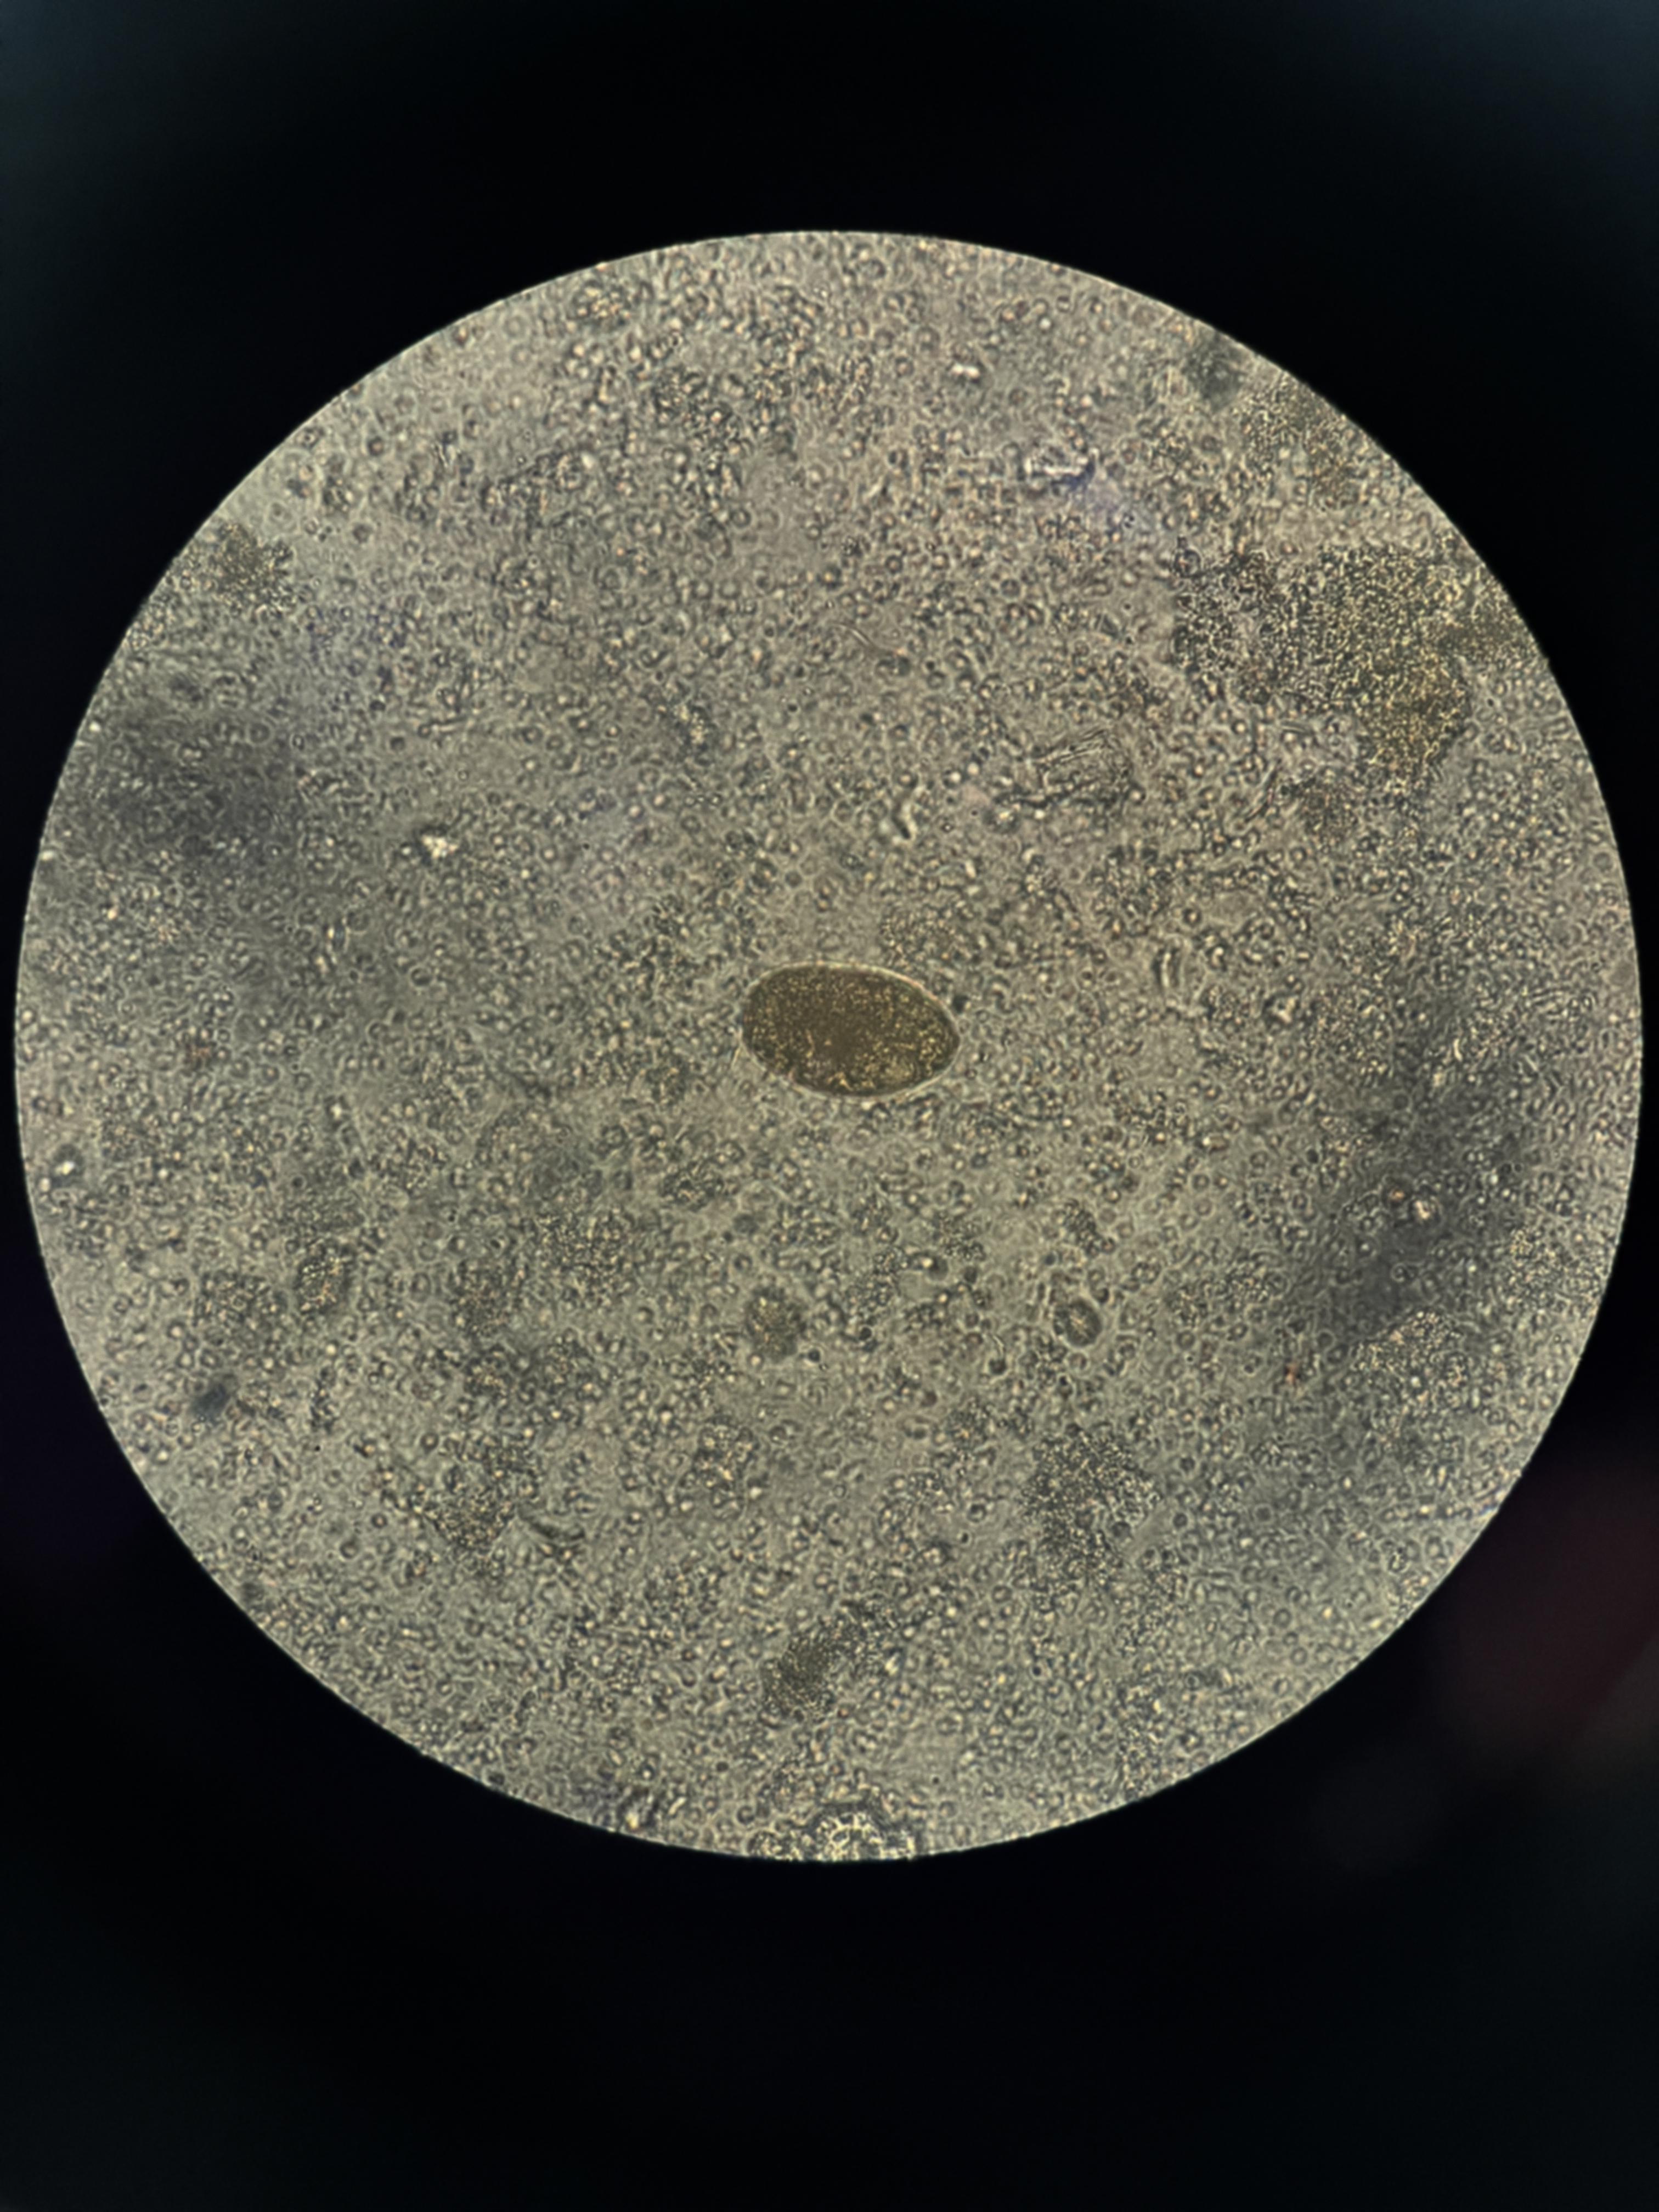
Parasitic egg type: Paragonimus spp